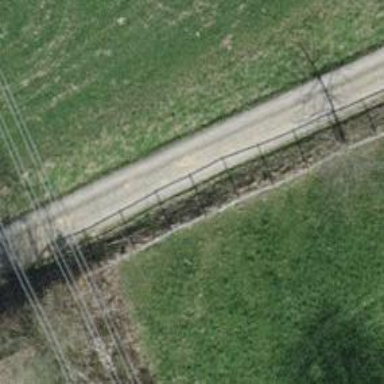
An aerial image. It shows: Track with compacted grade 2 surface.